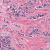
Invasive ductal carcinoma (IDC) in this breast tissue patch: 1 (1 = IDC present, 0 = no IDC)